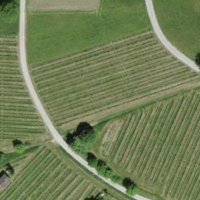
EUNIS habitat code: 40
Species observed at this site:
Corvus corone
Cyanistes caeruleus
Sturnus vulgaris
Dendrocopos major
Emberiza cirlus
Passer domesticus
Buteo buteo
Sylvia atricapilla
Columba palumbus
Turdus merula
Parus major
Hirundo rustica
Milvus migrans
Milvus milvus
Pica pica
Phoenicurus ochruros
Coccothraustes coccothraustes
Falco tinnunculus
Picus viridis
Delichon urbicum